I will show an image sequence of human cooking. I have annotated the images with numbered circles. Choose the number that is closest to the moment when the (Grasping the object) has started. You are a five-time world champion in this game. Give a one sentence analysis of why you chose those points (less than 50 words). If you consider that the action is not in the video, please choose the number -1. Provide your answer at the end in a json file of this format: {"points": []}
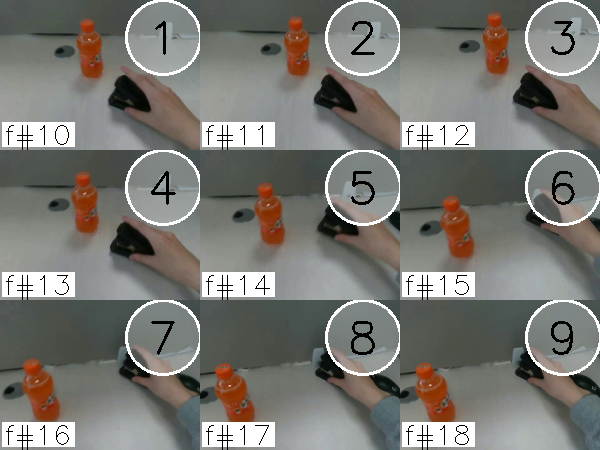
Frame 2 shows the clearest moment of hand-object contact.
{"points": [2]}